Brain MRI, t1w sequence, axial 2D slice.
Patient: age 35, sex F, weight 95 kg, height 1.95 m
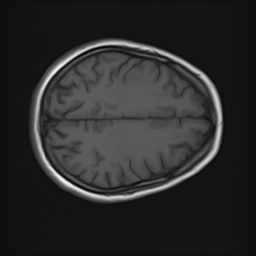